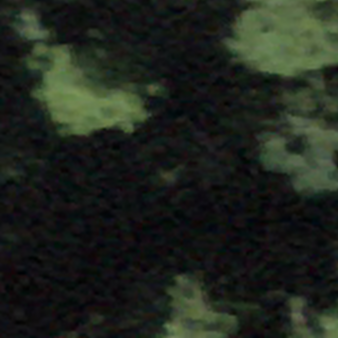
Label: other